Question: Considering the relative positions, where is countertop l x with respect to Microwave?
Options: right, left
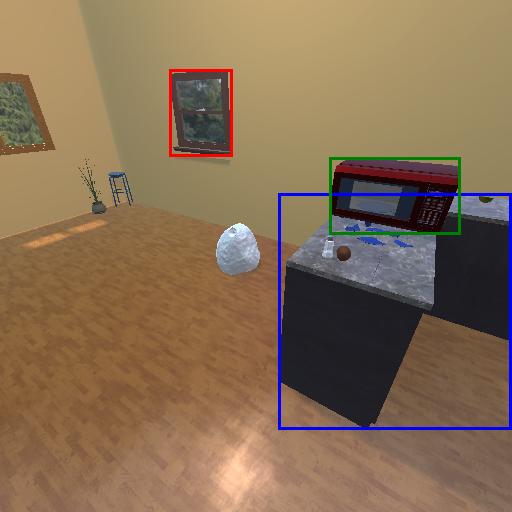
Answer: right